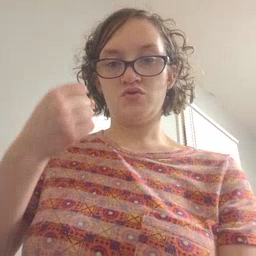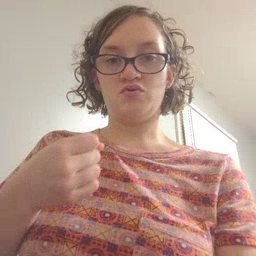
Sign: car